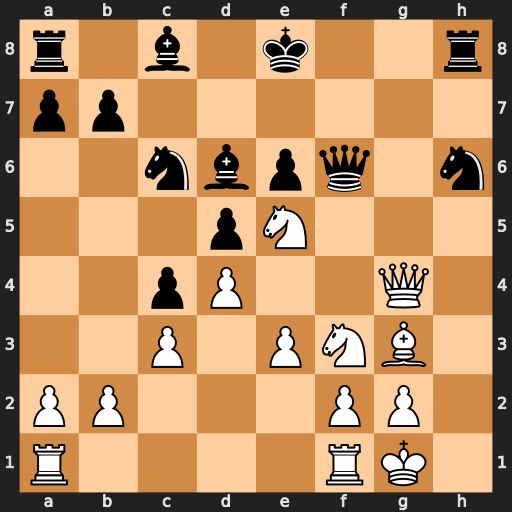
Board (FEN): r1b1k2r/pp6/2nbpq1n/3pN3/2pP2Q1/2P1PNB1/PP3PP1/R4RK1
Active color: w
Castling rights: kq
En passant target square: -
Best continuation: Qh5+ Nf7 Qxf7+ Qxf7 Nxf7 Kxf7 Bxd6